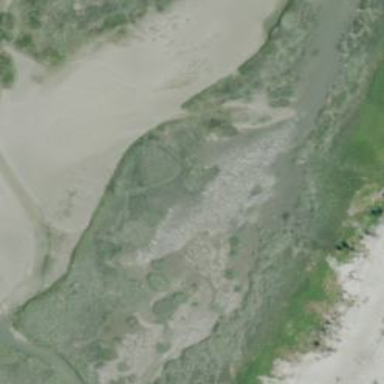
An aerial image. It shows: Wetland area influenced by tides.